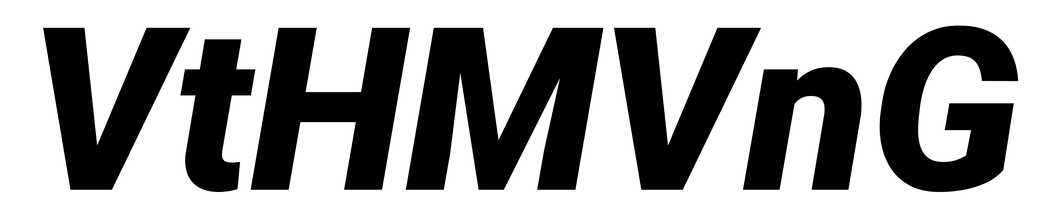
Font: Roboto-Italic_Black_Italic